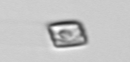
Label: Bacillariophyceae_morphotype1